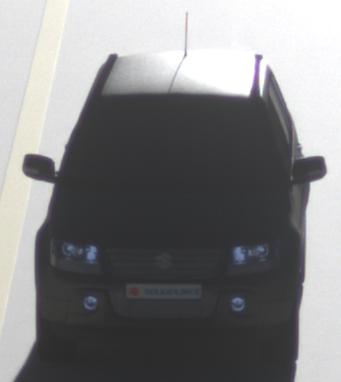
Make: Suzuki
Model: Grand Vitara
Detailed model: Gen. 1 JT
Model produced from: 2009
Model produced until: 2012
Doors: 5
Color: gray
Road condition: dry road
Daytime: sunrise or sunset
Contrast: high contrast